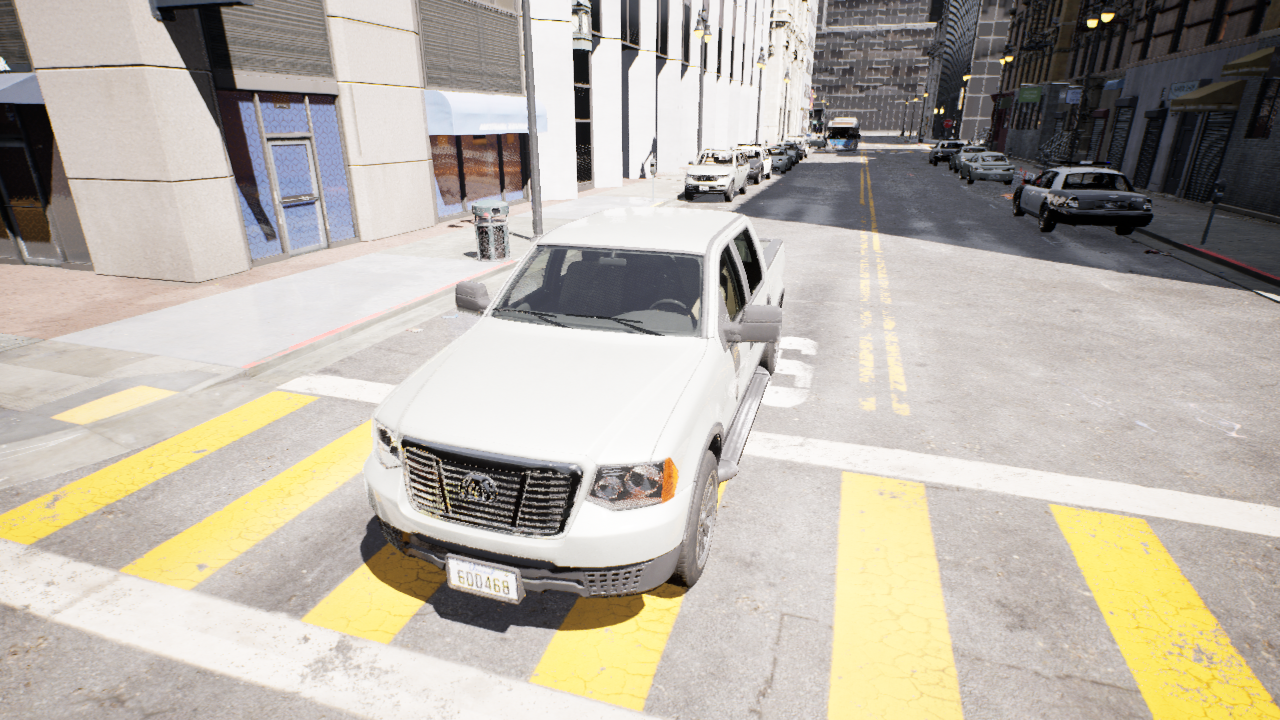
Venue: residential
Lighting: clear day
Vehicle rig: pickup